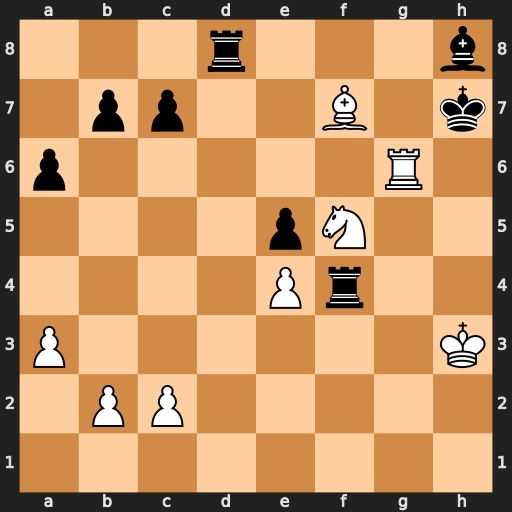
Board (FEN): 3r3b/1pp2B1k/p5R1/4pN2/4Pr2/P6K/1PP5/8
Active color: w
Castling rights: -
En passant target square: -
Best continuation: Rh6#